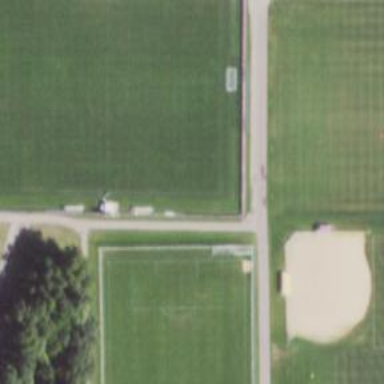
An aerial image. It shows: Soccer pitch for leisureland activities.